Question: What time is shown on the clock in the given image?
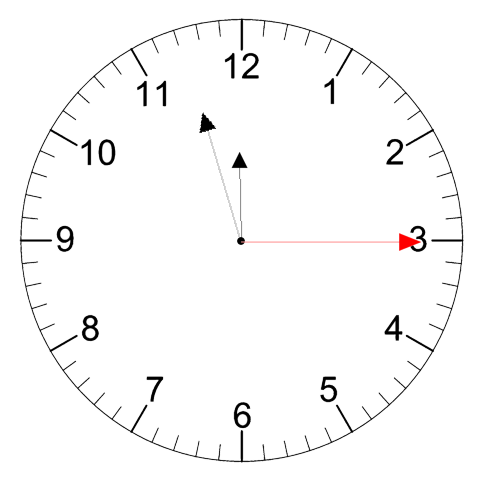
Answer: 11:57:15